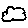
Label: cloud